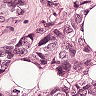
Metastatic tissue present: yes